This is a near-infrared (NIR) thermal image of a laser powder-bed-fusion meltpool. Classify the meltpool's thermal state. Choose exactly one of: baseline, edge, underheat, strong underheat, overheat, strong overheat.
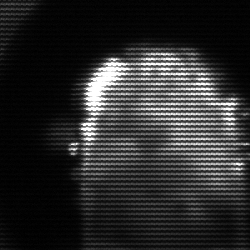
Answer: baseline